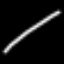
Label: line